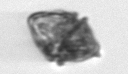
Label: Kryptoperidinium_triquetrum